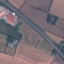
Land use / land cover class: Highway